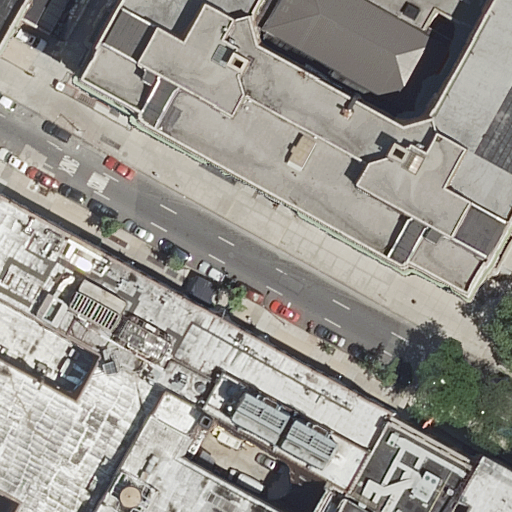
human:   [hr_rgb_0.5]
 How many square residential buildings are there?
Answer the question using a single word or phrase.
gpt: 0

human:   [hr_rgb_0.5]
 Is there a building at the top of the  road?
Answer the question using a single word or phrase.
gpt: yes

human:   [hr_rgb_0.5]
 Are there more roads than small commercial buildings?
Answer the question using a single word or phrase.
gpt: yes

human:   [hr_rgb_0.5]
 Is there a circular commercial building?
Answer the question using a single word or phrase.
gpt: no

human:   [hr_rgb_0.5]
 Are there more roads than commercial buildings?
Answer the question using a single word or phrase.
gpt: yes

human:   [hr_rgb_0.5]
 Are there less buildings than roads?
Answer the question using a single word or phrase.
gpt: no

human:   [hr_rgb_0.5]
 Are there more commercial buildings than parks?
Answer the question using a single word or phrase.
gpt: no

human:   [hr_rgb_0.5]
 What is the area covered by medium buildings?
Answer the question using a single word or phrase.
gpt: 780m2

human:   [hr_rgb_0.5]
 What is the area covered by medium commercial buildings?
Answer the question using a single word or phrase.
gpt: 0m2

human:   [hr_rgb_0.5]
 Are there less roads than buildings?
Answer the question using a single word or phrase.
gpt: yes

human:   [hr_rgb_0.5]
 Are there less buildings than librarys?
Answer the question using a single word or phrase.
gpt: no

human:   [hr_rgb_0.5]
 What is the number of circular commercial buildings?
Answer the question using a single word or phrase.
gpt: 0

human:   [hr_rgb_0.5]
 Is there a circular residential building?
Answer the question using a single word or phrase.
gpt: no

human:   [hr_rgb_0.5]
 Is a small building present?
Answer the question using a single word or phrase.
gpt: yes

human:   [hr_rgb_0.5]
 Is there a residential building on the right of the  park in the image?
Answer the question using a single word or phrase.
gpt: no

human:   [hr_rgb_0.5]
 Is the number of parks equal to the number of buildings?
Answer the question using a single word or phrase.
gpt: no

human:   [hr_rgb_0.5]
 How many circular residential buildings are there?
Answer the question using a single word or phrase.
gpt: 0

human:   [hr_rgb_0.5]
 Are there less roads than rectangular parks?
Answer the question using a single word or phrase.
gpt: no

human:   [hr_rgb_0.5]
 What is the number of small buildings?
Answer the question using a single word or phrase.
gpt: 1

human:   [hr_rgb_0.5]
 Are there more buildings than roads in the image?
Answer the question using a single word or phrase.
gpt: yes

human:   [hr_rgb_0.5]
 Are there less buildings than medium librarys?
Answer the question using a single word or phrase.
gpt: no

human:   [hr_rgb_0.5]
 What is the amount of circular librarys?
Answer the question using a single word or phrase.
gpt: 0

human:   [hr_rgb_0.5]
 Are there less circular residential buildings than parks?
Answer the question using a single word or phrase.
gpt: yes

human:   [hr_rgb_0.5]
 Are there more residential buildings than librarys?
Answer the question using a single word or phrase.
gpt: yes

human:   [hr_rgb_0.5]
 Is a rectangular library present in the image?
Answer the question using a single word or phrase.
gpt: yes

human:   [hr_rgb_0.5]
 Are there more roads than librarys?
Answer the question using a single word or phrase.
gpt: no

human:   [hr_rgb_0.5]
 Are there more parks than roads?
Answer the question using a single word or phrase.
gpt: no

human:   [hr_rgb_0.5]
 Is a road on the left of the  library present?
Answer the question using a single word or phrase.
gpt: no

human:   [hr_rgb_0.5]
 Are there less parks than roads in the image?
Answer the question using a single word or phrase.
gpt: no

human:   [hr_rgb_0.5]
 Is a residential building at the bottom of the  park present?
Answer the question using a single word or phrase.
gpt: yes

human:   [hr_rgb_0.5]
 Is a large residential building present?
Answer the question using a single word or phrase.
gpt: yes

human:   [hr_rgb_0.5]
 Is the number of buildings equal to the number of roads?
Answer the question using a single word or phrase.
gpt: no

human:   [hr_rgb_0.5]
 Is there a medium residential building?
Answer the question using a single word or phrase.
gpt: yes

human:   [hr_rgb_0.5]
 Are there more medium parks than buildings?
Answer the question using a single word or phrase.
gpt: no

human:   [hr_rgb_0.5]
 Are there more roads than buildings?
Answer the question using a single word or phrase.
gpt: no

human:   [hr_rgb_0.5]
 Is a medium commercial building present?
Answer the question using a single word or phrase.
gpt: no